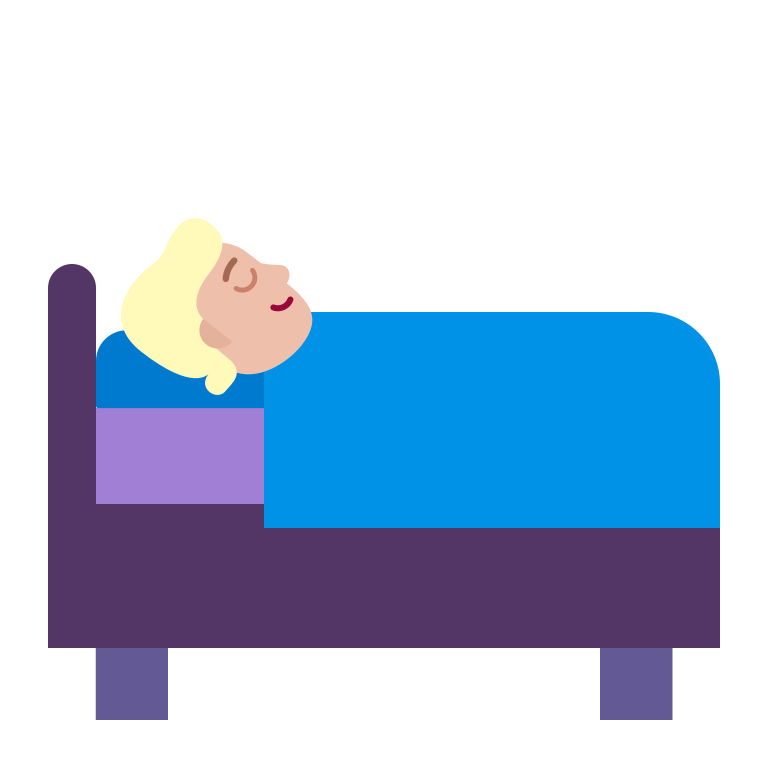
person in bed flat  light